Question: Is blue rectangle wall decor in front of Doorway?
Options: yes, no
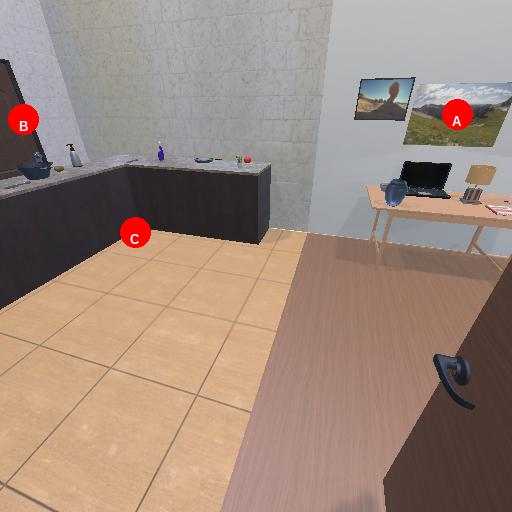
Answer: yes